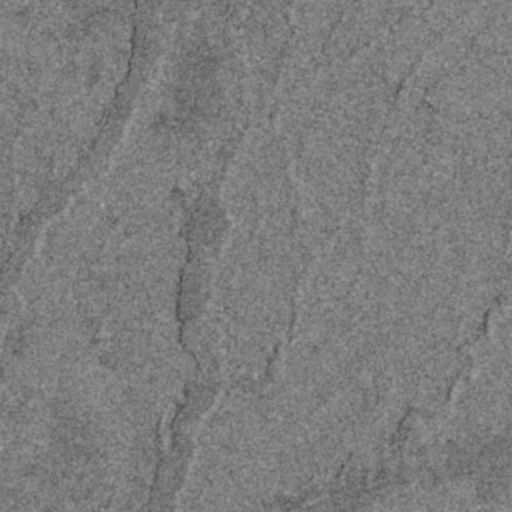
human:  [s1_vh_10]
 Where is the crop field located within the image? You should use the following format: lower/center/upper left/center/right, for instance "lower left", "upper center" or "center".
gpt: The crop field is located in the lower right of the image.
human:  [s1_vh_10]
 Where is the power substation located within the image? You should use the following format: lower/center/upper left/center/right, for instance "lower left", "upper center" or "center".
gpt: The power substation is located in the upper left of the image.
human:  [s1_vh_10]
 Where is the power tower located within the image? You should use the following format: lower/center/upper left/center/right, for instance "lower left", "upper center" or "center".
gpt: The power tower is located in the upper left of the image.
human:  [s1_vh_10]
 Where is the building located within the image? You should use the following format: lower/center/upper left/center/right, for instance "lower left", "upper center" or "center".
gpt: There is no building in the image.

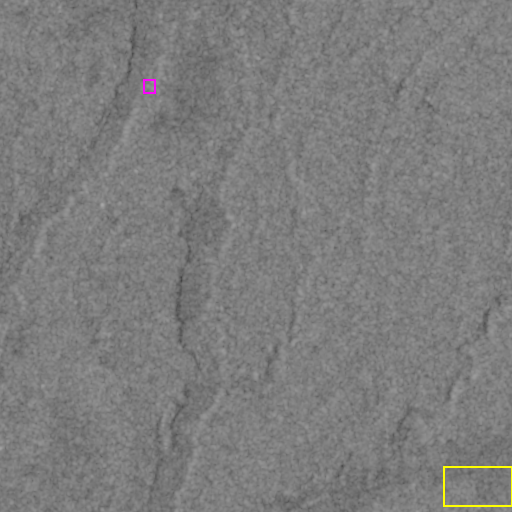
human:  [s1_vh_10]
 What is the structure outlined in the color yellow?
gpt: The structure outlined in yellow is a crop field.
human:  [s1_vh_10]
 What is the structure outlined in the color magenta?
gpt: The structure outlined in magenta is a power substation.
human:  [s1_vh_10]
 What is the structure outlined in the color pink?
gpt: There is no pink outline.